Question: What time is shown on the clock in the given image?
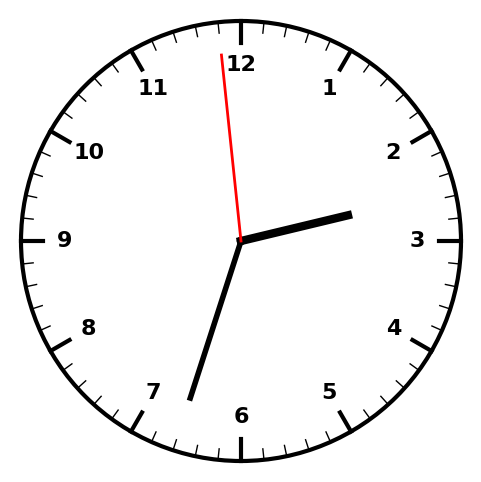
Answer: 02:32:59